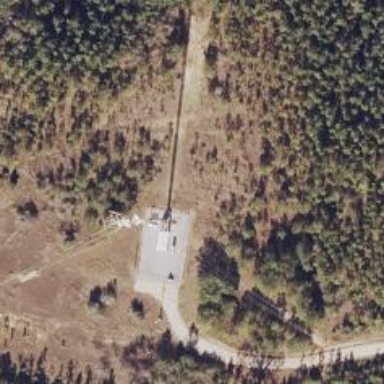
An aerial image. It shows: Communication mast tower.